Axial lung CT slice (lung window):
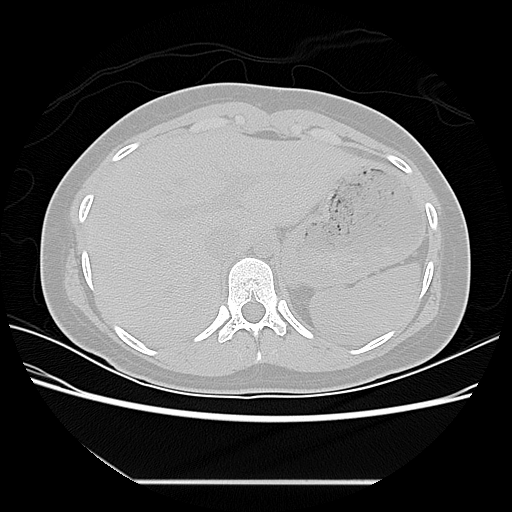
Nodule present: no